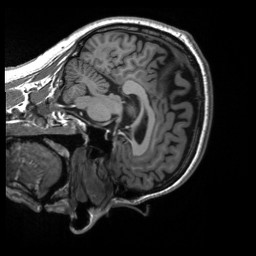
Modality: T1w
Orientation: sagittal
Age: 56
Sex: male
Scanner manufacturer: siemens
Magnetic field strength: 3 T
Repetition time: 2.53 s
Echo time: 0.00219 s